Frequency: 90000
Velocity: 0,279
Power: 29,7
Pulse duration: 0,0000001
Pass count: 1
Magnification: 10
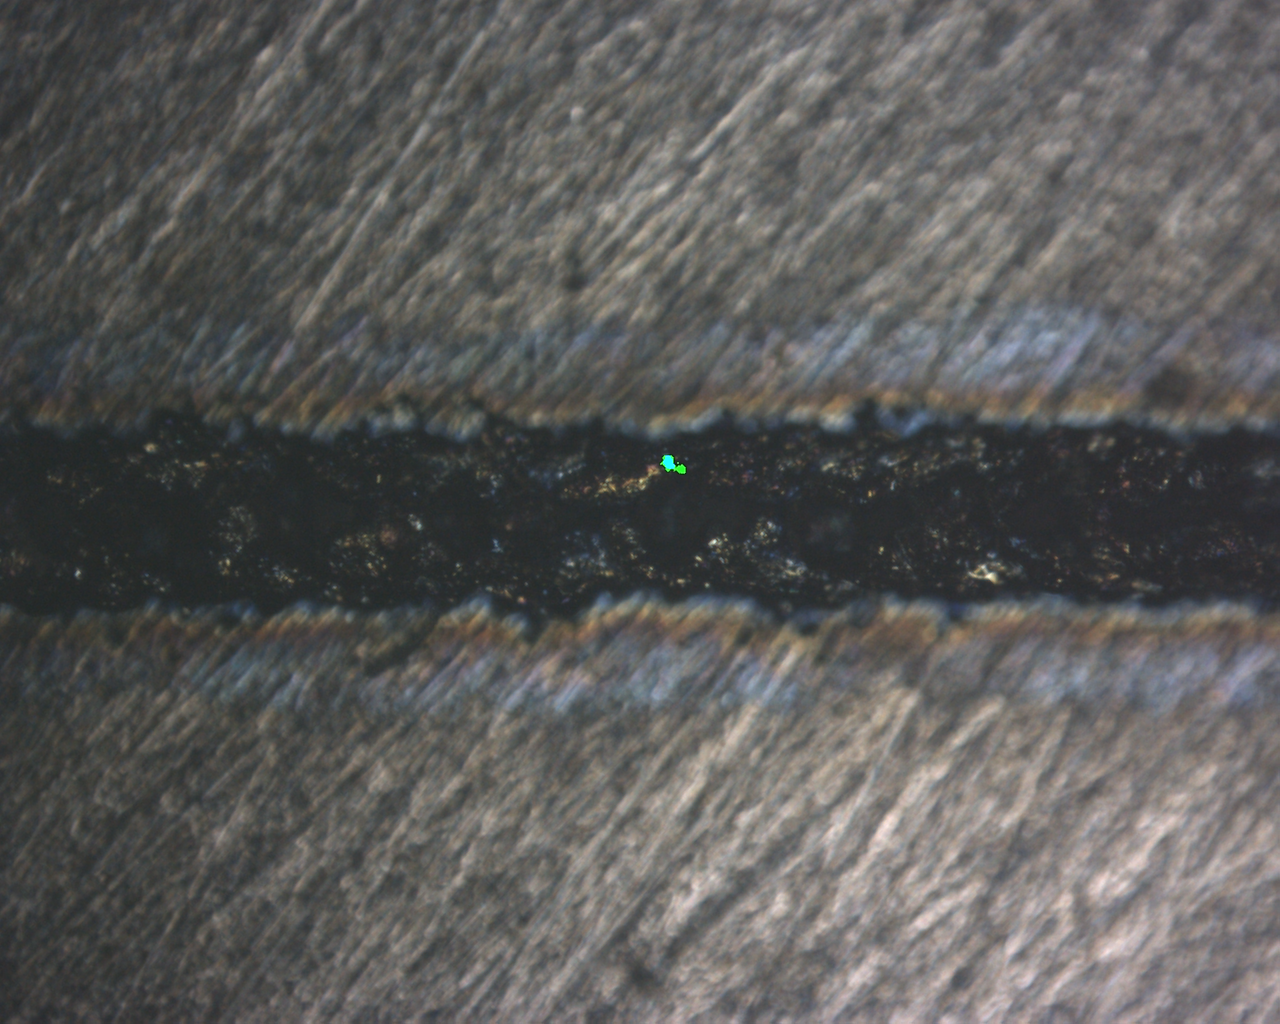
Measured width: 139.706
Other width: 68.249